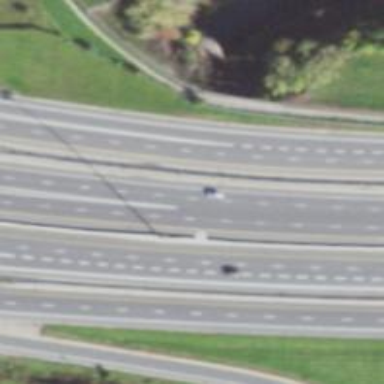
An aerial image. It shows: Asphalt motorway.